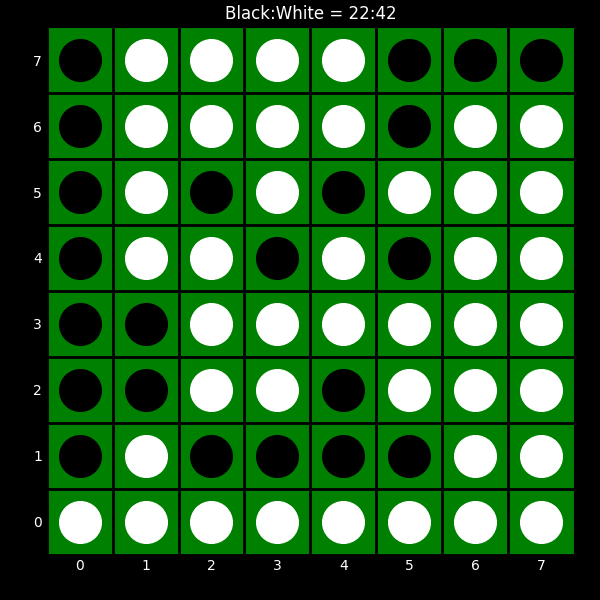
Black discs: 22
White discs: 42